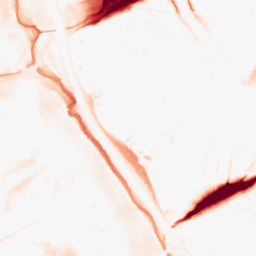
Category: morphological
Decomposition family: tophat
Decomposition parameters: size: 20
mode: black
Upsampling method: edge_directed
Upsampling parameters: scale: 2
Upsampling scale: 2